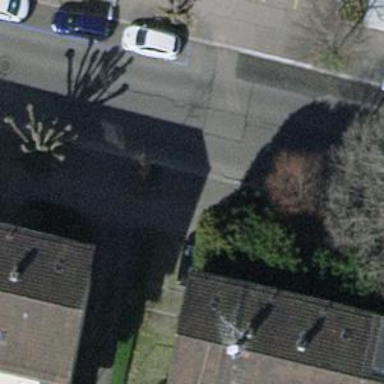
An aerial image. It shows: Avenue lined with trees.